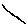
Label: line